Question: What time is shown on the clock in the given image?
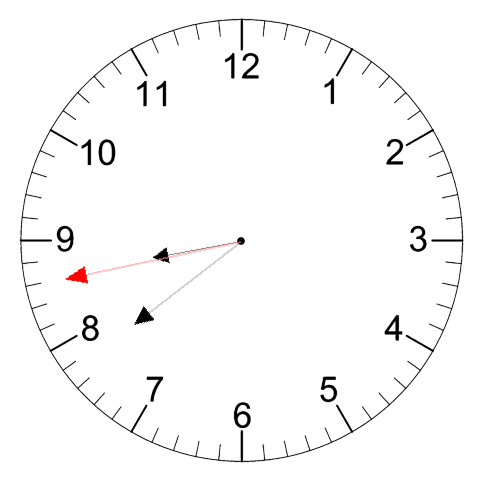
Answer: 08:38:43